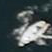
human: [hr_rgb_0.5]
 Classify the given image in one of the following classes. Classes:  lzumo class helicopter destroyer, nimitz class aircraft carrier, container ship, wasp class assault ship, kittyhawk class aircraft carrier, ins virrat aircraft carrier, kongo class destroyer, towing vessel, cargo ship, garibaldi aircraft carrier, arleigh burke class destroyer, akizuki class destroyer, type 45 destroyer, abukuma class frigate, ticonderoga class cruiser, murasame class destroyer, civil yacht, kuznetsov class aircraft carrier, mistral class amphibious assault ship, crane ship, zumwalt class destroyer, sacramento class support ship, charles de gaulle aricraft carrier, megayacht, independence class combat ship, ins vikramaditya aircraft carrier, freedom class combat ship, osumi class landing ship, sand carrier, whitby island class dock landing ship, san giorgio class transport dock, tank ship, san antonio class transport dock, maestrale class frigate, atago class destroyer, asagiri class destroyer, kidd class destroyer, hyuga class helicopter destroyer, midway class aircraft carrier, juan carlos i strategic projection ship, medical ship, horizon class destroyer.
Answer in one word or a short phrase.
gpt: Civil yacht